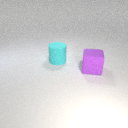
large cyan rubber cylinder behind large purple rubber cube